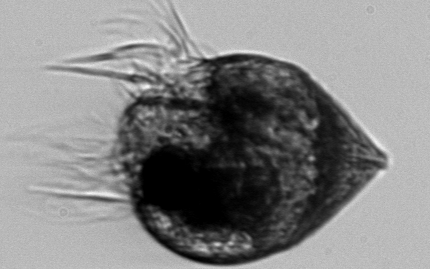
Label: Strombidium_morphotype1